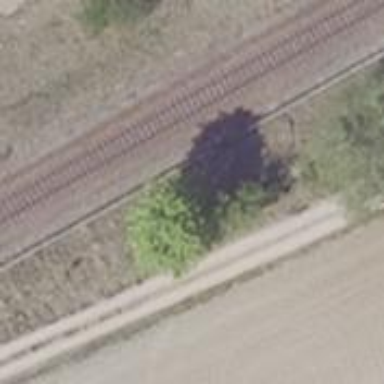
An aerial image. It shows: Deciduous broadleaved tree.